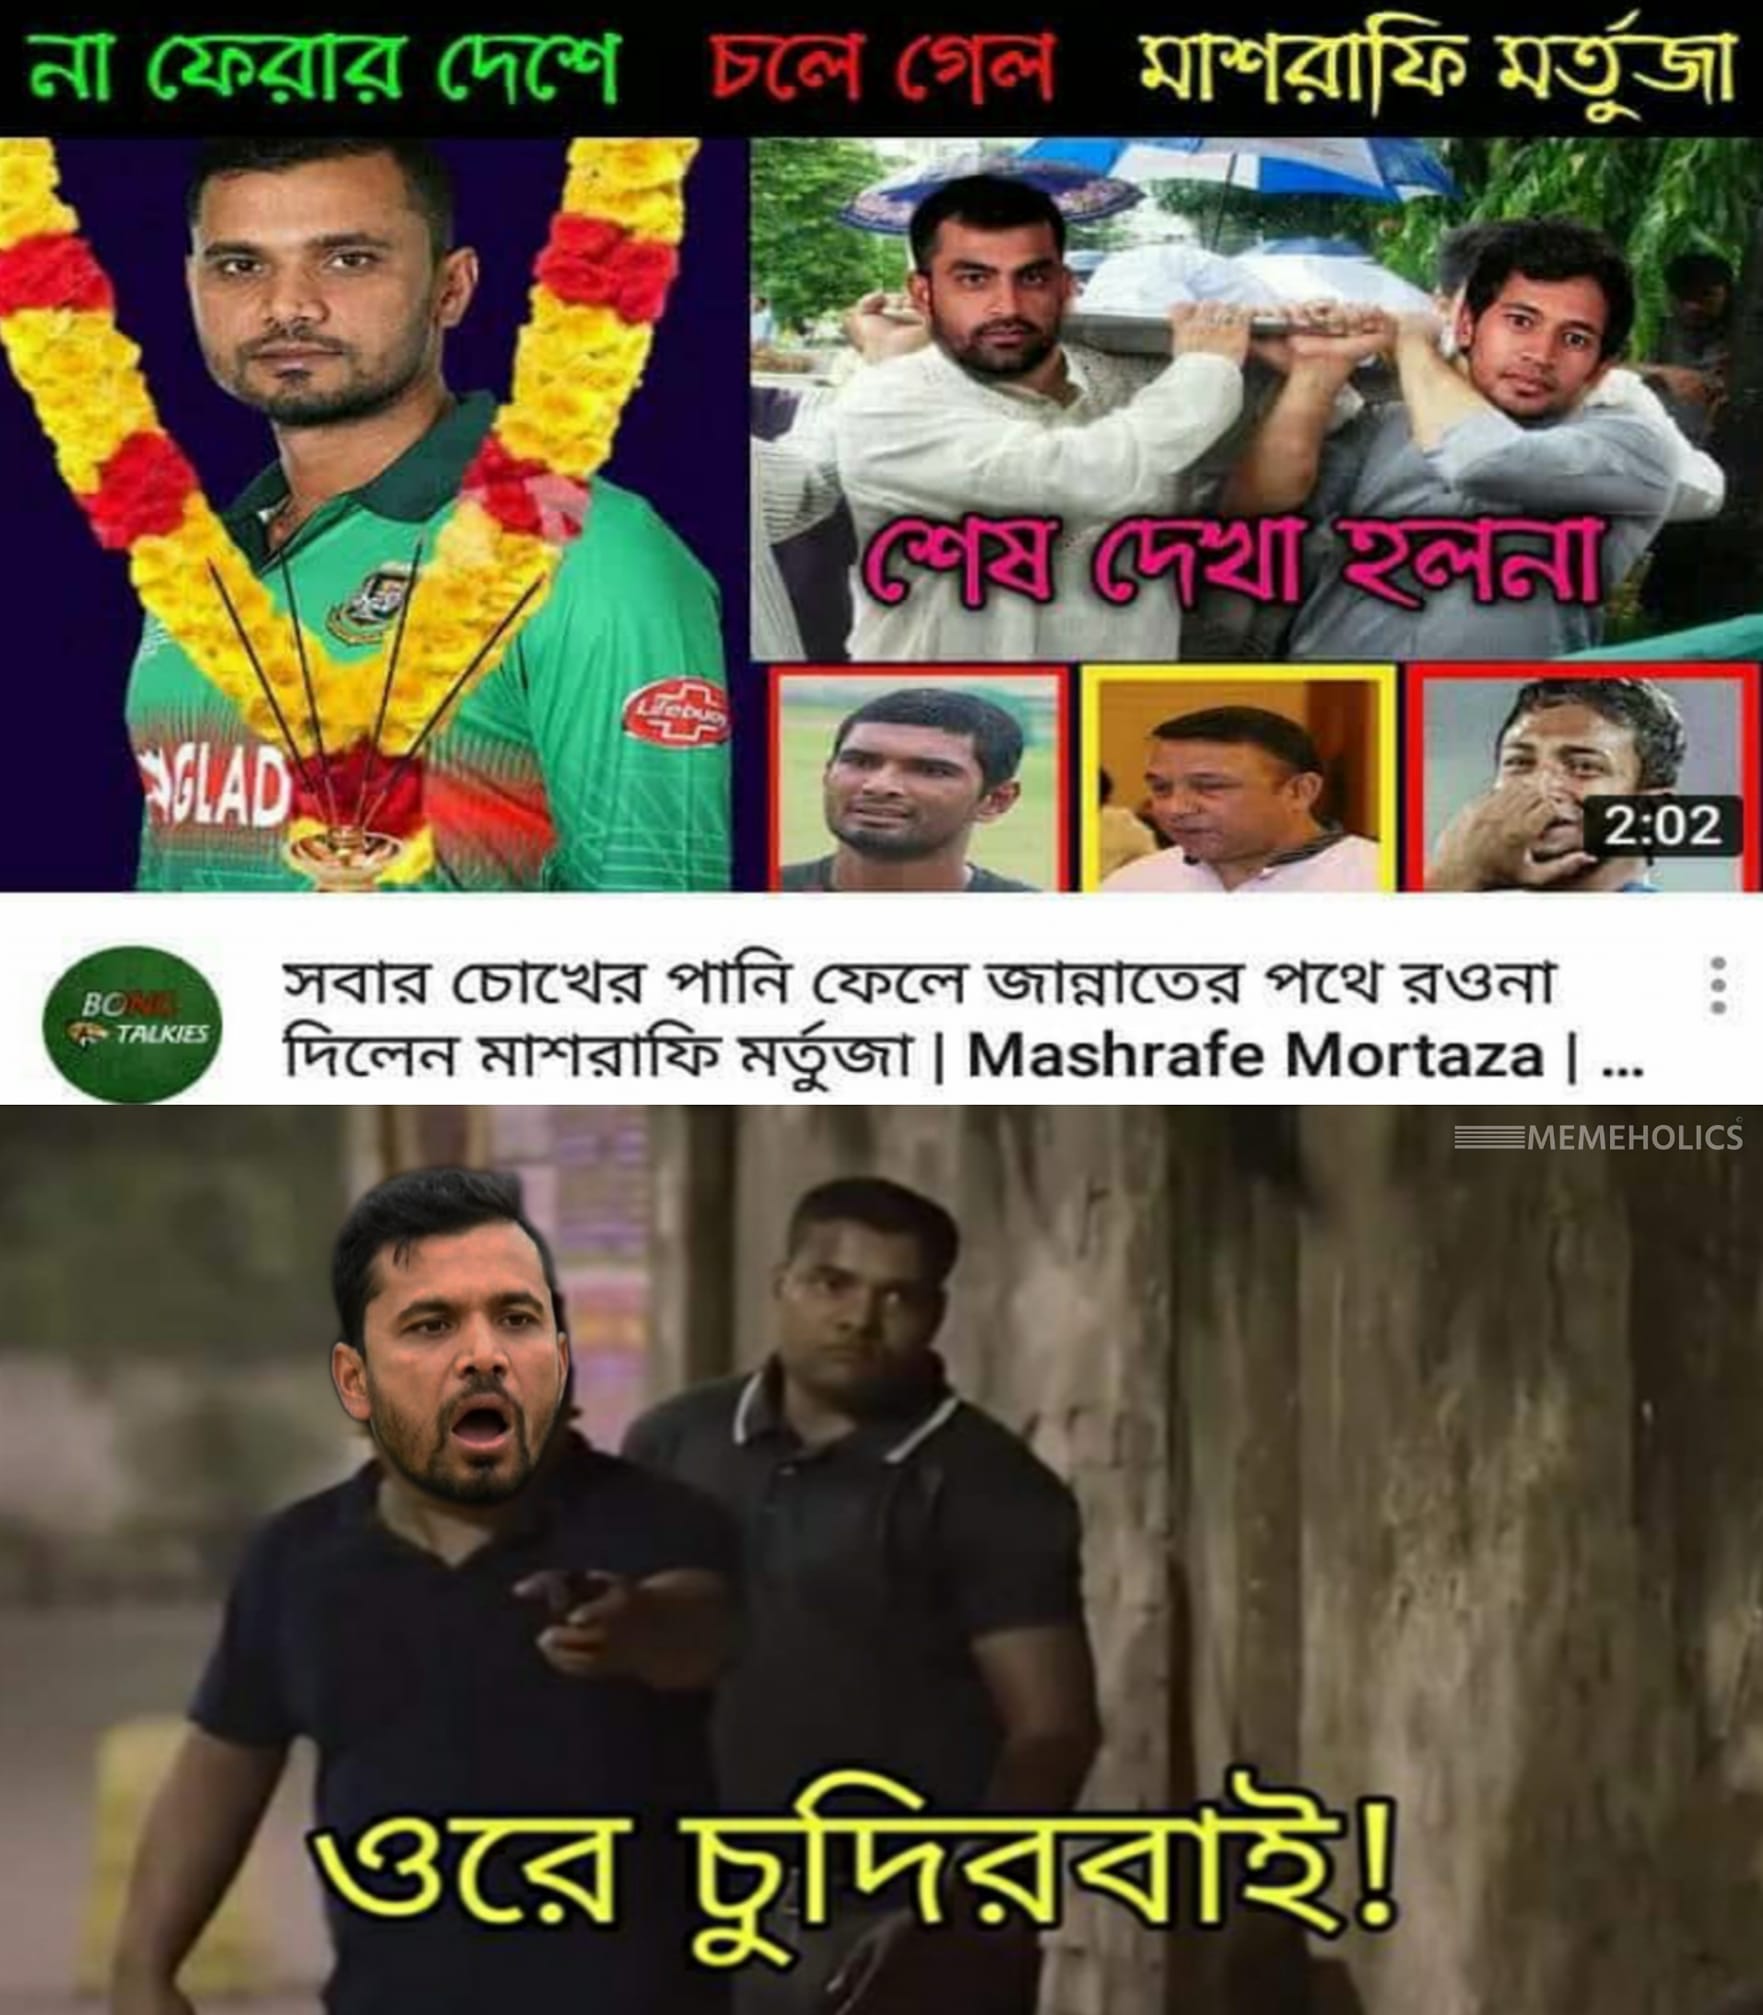
Caption: না ফেরার দেশে চলে গেল মাশরাফি মর্তুজা   শেষ দেখা হলনা    সবার চোখের পানি ফেলে জান্নাতের পথে রওনা দিলেন মাশরাফি মর্তুজা  Mashrafe Mortaza    ওরে চুদিরবাই !
Label: hate